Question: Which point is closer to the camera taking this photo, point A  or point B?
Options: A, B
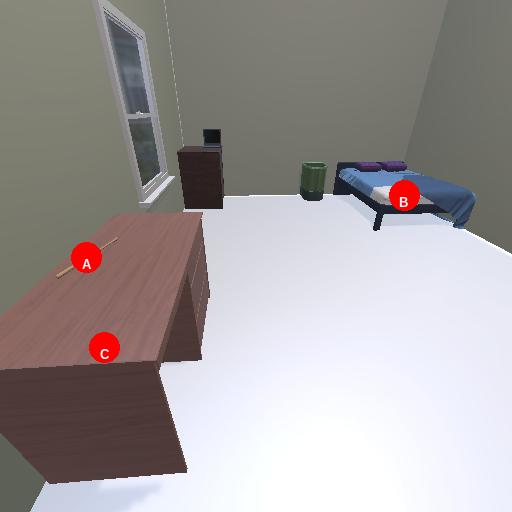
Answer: A